Field crop: maize
Growth stage: 2
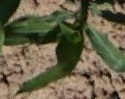
Species: maize